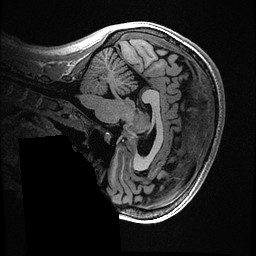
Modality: T1w
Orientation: sagittal
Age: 29
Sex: female
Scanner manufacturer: ge
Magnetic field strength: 3 T
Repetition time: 0.006952 s
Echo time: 0.00292 s